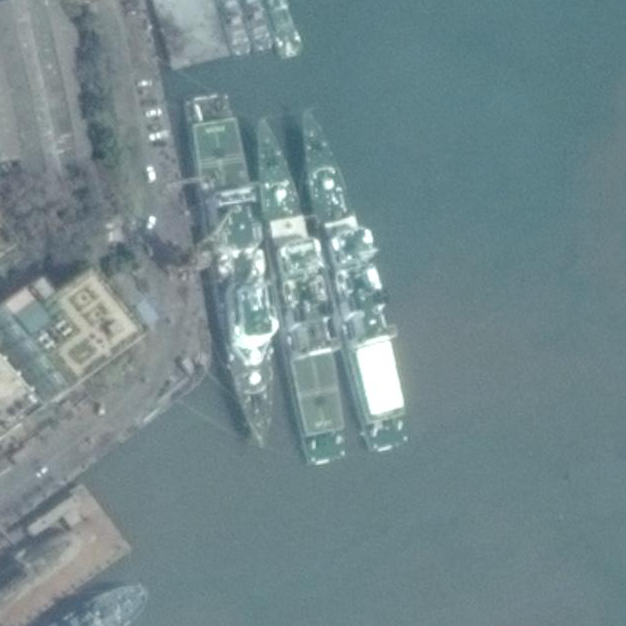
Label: cruiser